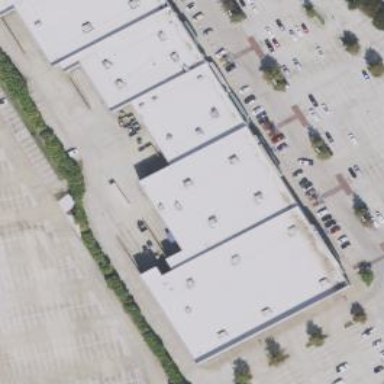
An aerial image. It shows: Building.